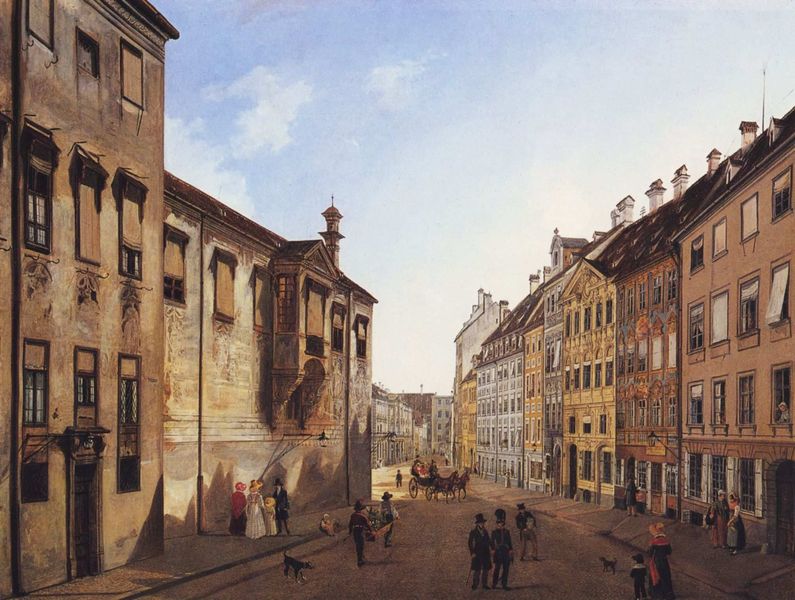
Titel: München, Residenzstraße
Künstler: Domenico Quaglio
Standort: München
Institution: Neue Pinakothek
Schlagwörter: blau, dunkel, gemälde, himmel, mann, schatten, weiß, wolken, frauen, gelb, menschen, mädchen, ocker, stadt, braun, fenster, frau, grau, hell, hut, hüte, kleid, kleider, lampe, laterne, licht, männer, schwarz, strasse, tür, dach, gebäude, haus, hund, hunde, rot, tier, tiere, weg, wolke, beige, malerei, zylinder, mütze, architektur, barock, häuser, gehen, gitter, sonne, realismus, kind, mutter, personen, person, zilinder, kontrast, kamin, kamine, kinder, pferd, pferde, schornstein, stock, turm, hellblau, schürze, sommer, ansicht, bogen, fassade, fassaden, gasse, geschäft, italien, passanten, straßenflucht, türen, vedute, röcke, schuhe, laufen, modern, sonnenlicht, dorf, dächer, giebel, mauer, schornsteine, kutsche, kutschen, platz, figuren, wagen, soldaten, jaune, wandmalerei, balken, junge, tor, gruppen, flucht, panorama, stadtansicht, katze, eingang, erker, schild, arkade, bürgersteig, gehsteig, türmchen, spaziergang, geld, dachfenster, zentralperspektive, gehweg, kopfsteinpflaster, militär, straßenszene, uniform, soldat, einkauf, offizier, flanieren, portal, tore, biedermeier, hubi, walm, chien, sonnenschein, strassen, siedlung, kostüme, gaube, bahnsteig, spaziergänger, hütr, empire, katzen, pferdegespann, lumière, gespann, ruppe, gasthaus, gegenständlich, nürnberg, ville, allemand, haustür, männr, mütter, markise, antenne, spitzweg, häuserzeile, flachdach, häuserfassaden, chat, pferdekutsche, dachgiebel, großstadt, markisen, rolladen, fenetres, coloré, hur, menscheng, stadtszene, rue, rollläden, bütgertum, schute, schutenhut, promenade, weimar, haustüren, utsche, fassadenmalerie, 19. jahrhundert, 1800, wolken#, 19 jh, fanieren, trottoir, tier frau, promener, fassades, flaneur, flaner